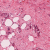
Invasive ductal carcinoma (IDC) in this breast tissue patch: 1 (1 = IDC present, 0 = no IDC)